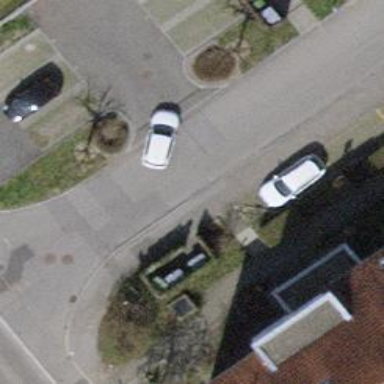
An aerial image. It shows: Set of steps on the road.